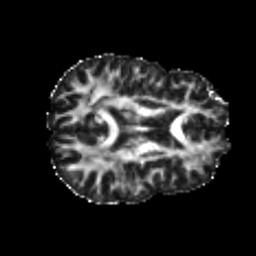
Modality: FA
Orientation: axial
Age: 21
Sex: male
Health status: healthy
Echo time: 0.074 s